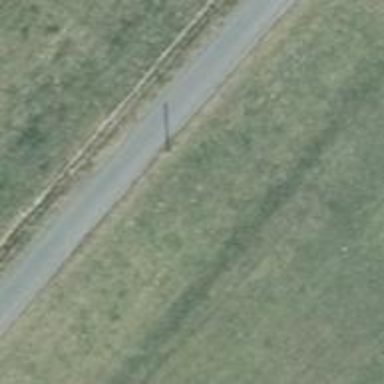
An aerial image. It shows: Power pole.